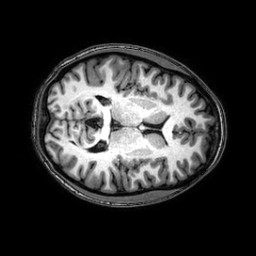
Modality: T1w
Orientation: axial
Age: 22
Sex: female